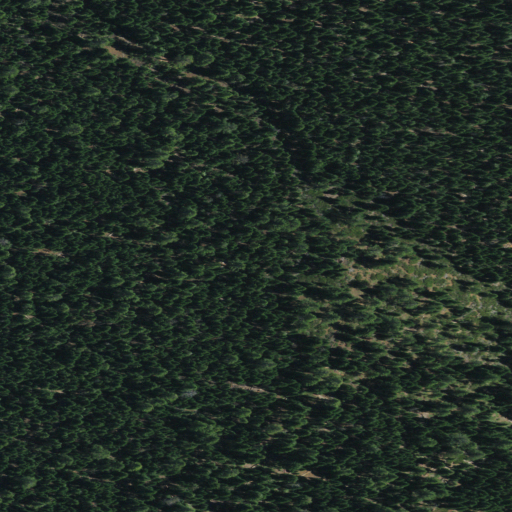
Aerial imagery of mountain in California named Logan Mountain containing only evergreen forest